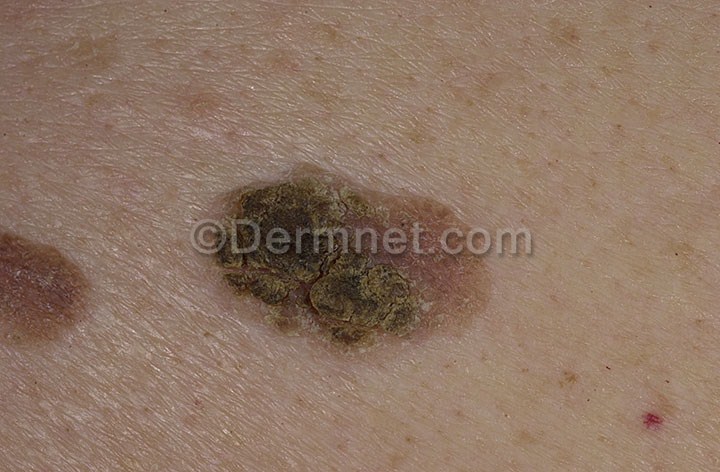
Disease: Seborrheic Keratoses and other Benign Tumors